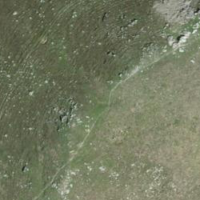
EUNIS habitat code: 23
Species observed at this site:
Dolycoris baccarum
Pseudochorthippus parallelus
Psophus stridulus
Podisma pedestris
Primula hirsuta